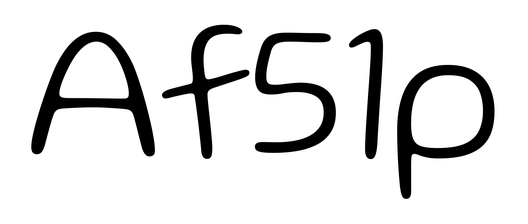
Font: Gluten_ExtraLight